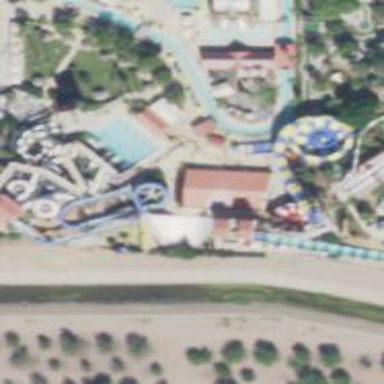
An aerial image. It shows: Water slide attraction.